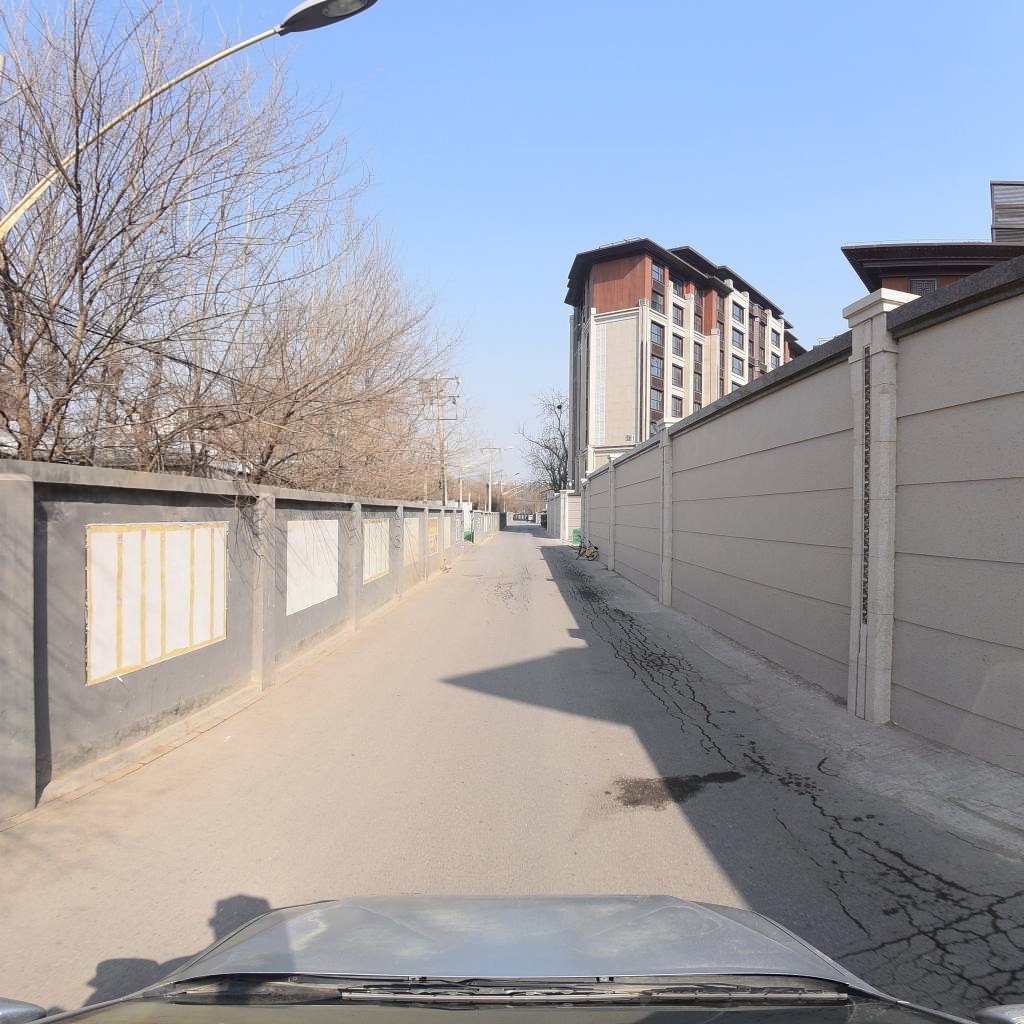
Region: Fengtai
Road damage annotations: alligator crack, alligator crack